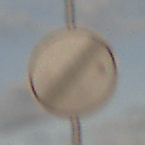
Verkehrszeichen: EndeSaemtlicherBegrenzungen
Umgebung: Outdoor, Nature
Tageszeit: SunriseSunset
Wetter: PartlyCloudy
Licht: Natural
Jahreszeit: NotSpecified
Kontrast: LowContrast